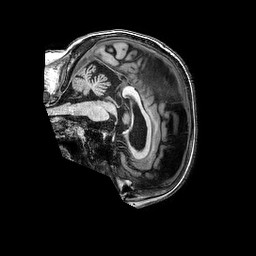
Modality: T1w
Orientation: sagittal
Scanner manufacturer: philips
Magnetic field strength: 3 T
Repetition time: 0.006926 s
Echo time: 0.003157 s